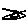
Label: sun